Question: I want to make a very simple function in my jQuery script. When the finger/cursor touches/clicks on the screen, I want the pages to slide horizontally following the movements of the finger/cursor. I know there is a lot of plugins created by so many people, but I really don't need everybody else's solutions. The image is a visual view of how my HTML looks like. it is really simple.
The jQuery sciprt is obviously not correct, but I hope it would give you an idea about the simple function I need. I don't extra classes or fade-functions or anything.
'''
$(document).live('touchmove' or 'mousemove', function() {
$('div[class=page_*], div[class=page_^]').[follow movements horizontally, and auto align to nearest edge when let go.];
});
'''
Also I want to be able to do the same with one big div, so probably the width-variable of the element moving should be equal to '$(window).width();'. Actually I think that would be the best idea. I can always put more content inside the big div and make it larger, so keep it with that. It should be more simple to do and to focus on one element only.

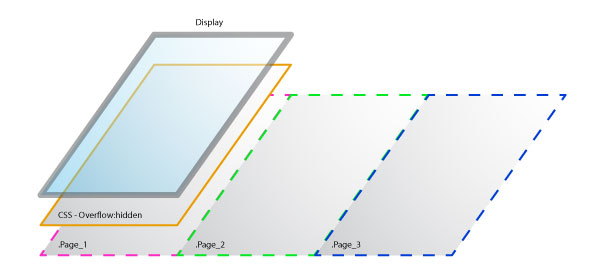
Answer: So, here is my solution. I've made some changes so that now you can have more than 3 pages.
Also, I've defined a variable named set to the half of a page. If you want to have a threshold bigger or smaller than the hakf of the page you will have to make some more changes.
'''
<div class="container">
<div class="wrap">
<div class="page page1"></div>
<div class="page page2"></div>
<div class="page page3"></div>
<div class="page page4"></div>
</div>
</div>
'''
'''
.container, .page, .wrap {
width: 300px;
height: 400px;
}
.container {
background: #efefef;
box-shadow: 0px 0px 10px black;
overflow: hidden;
position: relative;
margin: 5px auto;
}
.wrap {
width: 1200px;
position: absolute;
top: 0;
left: 0;
}
.page {
float: left;
display: block;
-moz-user-select: none;
-khtml-user-select: none;
-webkit-user-select: none;
-o-user-select: none;
}
.page1 {
background: yellow;
}
.page2 {
background: green;
}
.page3 {
background: blue;
}
.page4 {
background: red;
}
'''
As for the CSS code keep in mind that if you want to change the size you will also have to change the and size.
'''
var mouseDown = false, right;
var xi, xf, leftX = 0;
var nPages = $(".page").size();
var pageSize = $(".page").width();
var threshold = pageSize/2;
var currentPage = 0;
$(".container").on("mousedown", function (e) {
mouseDown = true;
xi = e.pageX;
});
$(".container").on("mouseup", function (e) {
if (mouseDown) {
mouseDown = false;
xf = e.pageX;
leftX = parseInt($(".wrap").css("left").split("px")[0]);
if ((e.pageX - xi) < -threshold || (e.pageX - xi) > threshold) {
setFocusedPage();
} else {
restore();
}
}
});
$(".container").on("mouseleave", function (e) {
if (mouseDown) {
mouseDown = false;
xf = e.pageX;
leftX = parseInt($(".wrap").css("left").split("px")[0]);
if ((e.pageX - xi) < -threshold || (e.pageX - xi) > threshold) {
setFocusedPage();
} else {
restore();
}
}
});
$(".container").on("mousemove", function (e) {
if (mouseDown) {
$(".wrap").css({
"left": (leftX + (e.pageX - xi))
});
right = ((e.pageX - xi) < 0) ? true : false;
}
});
function restore() {
$(".wrap").stop().animate({
"left": -(currentPage * pageSize)
}, 200, function () {
leftX = parseInt($(".wrap").css("left").split("px")[0]);
});
}
function setFocusedPage() {
if (leftX >= (-threshold)) { // First Page
currentPage = 0;
} else if (leftX < (-threshold) && leftX >= (-(nPages + 1) * threshold)) { // Second to N-1 Page
(right) ? currentPage++ : currentPage--;
} else if (leftX < -((nPages + 1) * threshold)) { // Third Page
currentPage = nPages - 1;
}
$(".wrap").stop().animate({
"left": -(currentPage * pageSize)
}, 200, function () {
leftX = parseInt($(".wrap").css("left").split("px")[0]);
});
}
'''
Remember here that if you want a different you will have to make some changes especially in the 'setFocusedPage()' function.
Here is my last <URL>